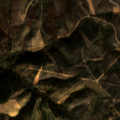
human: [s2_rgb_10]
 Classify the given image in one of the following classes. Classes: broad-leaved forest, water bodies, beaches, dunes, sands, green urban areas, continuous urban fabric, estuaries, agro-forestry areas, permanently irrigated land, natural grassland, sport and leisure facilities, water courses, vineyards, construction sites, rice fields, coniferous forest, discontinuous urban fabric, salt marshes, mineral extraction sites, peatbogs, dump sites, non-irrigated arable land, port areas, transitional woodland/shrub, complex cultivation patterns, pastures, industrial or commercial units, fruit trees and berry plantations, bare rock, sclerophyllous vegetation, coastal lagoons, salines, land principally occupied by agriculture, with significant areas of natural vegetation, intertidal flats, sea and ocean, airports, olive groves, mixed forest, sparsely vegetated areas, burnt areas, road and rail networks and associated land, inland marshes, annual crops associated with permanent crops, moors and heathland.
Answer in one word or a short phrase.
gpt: complex cultivation patterns, transitional woodland/shrub